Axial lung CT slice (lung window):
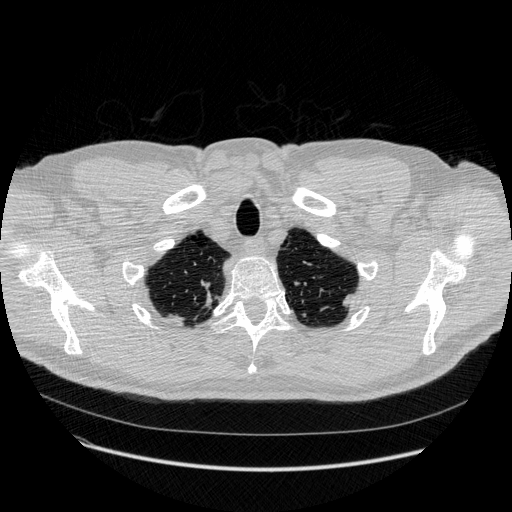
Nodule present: no